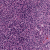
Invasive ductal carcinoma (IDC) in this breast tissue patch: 1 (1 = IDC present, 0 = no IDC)